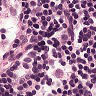
Metastatic tissue present: no